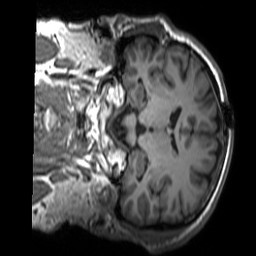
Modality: T1w
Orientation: coronal
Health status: ill
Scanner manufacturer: siemens
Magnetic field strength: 3 T
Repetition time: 1.7 s
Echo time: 0.00239 s